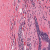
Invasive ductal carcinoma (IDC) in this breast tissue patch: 0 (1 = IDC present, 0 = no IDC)